Field crop: maize
Growth stage: 1
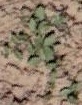
Species: convolvulus